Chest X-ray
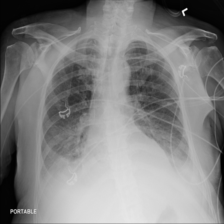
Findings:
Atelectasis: negative
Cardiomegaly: negative
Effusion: positive
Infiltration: negative
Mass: negative
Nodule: negative
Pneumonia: negative
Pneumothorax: negative
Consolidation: negative
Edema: positive
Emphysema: negative
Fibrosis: negative
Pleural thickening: negative
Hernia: negative